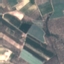
Land use / land cover class: PermanentCrop